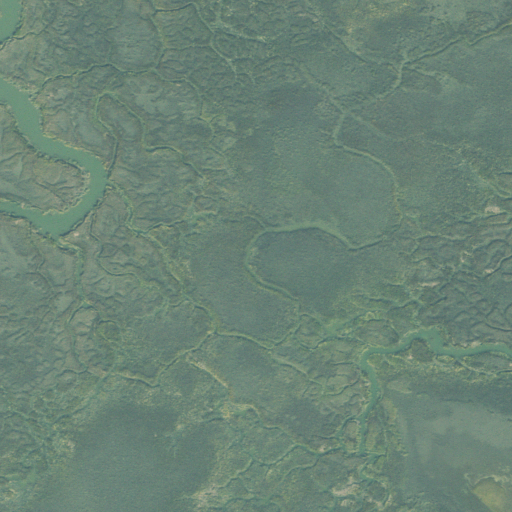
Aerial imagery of island in Georgia named Fourmile Island containing herbaceous wetlands and open water